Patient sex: M
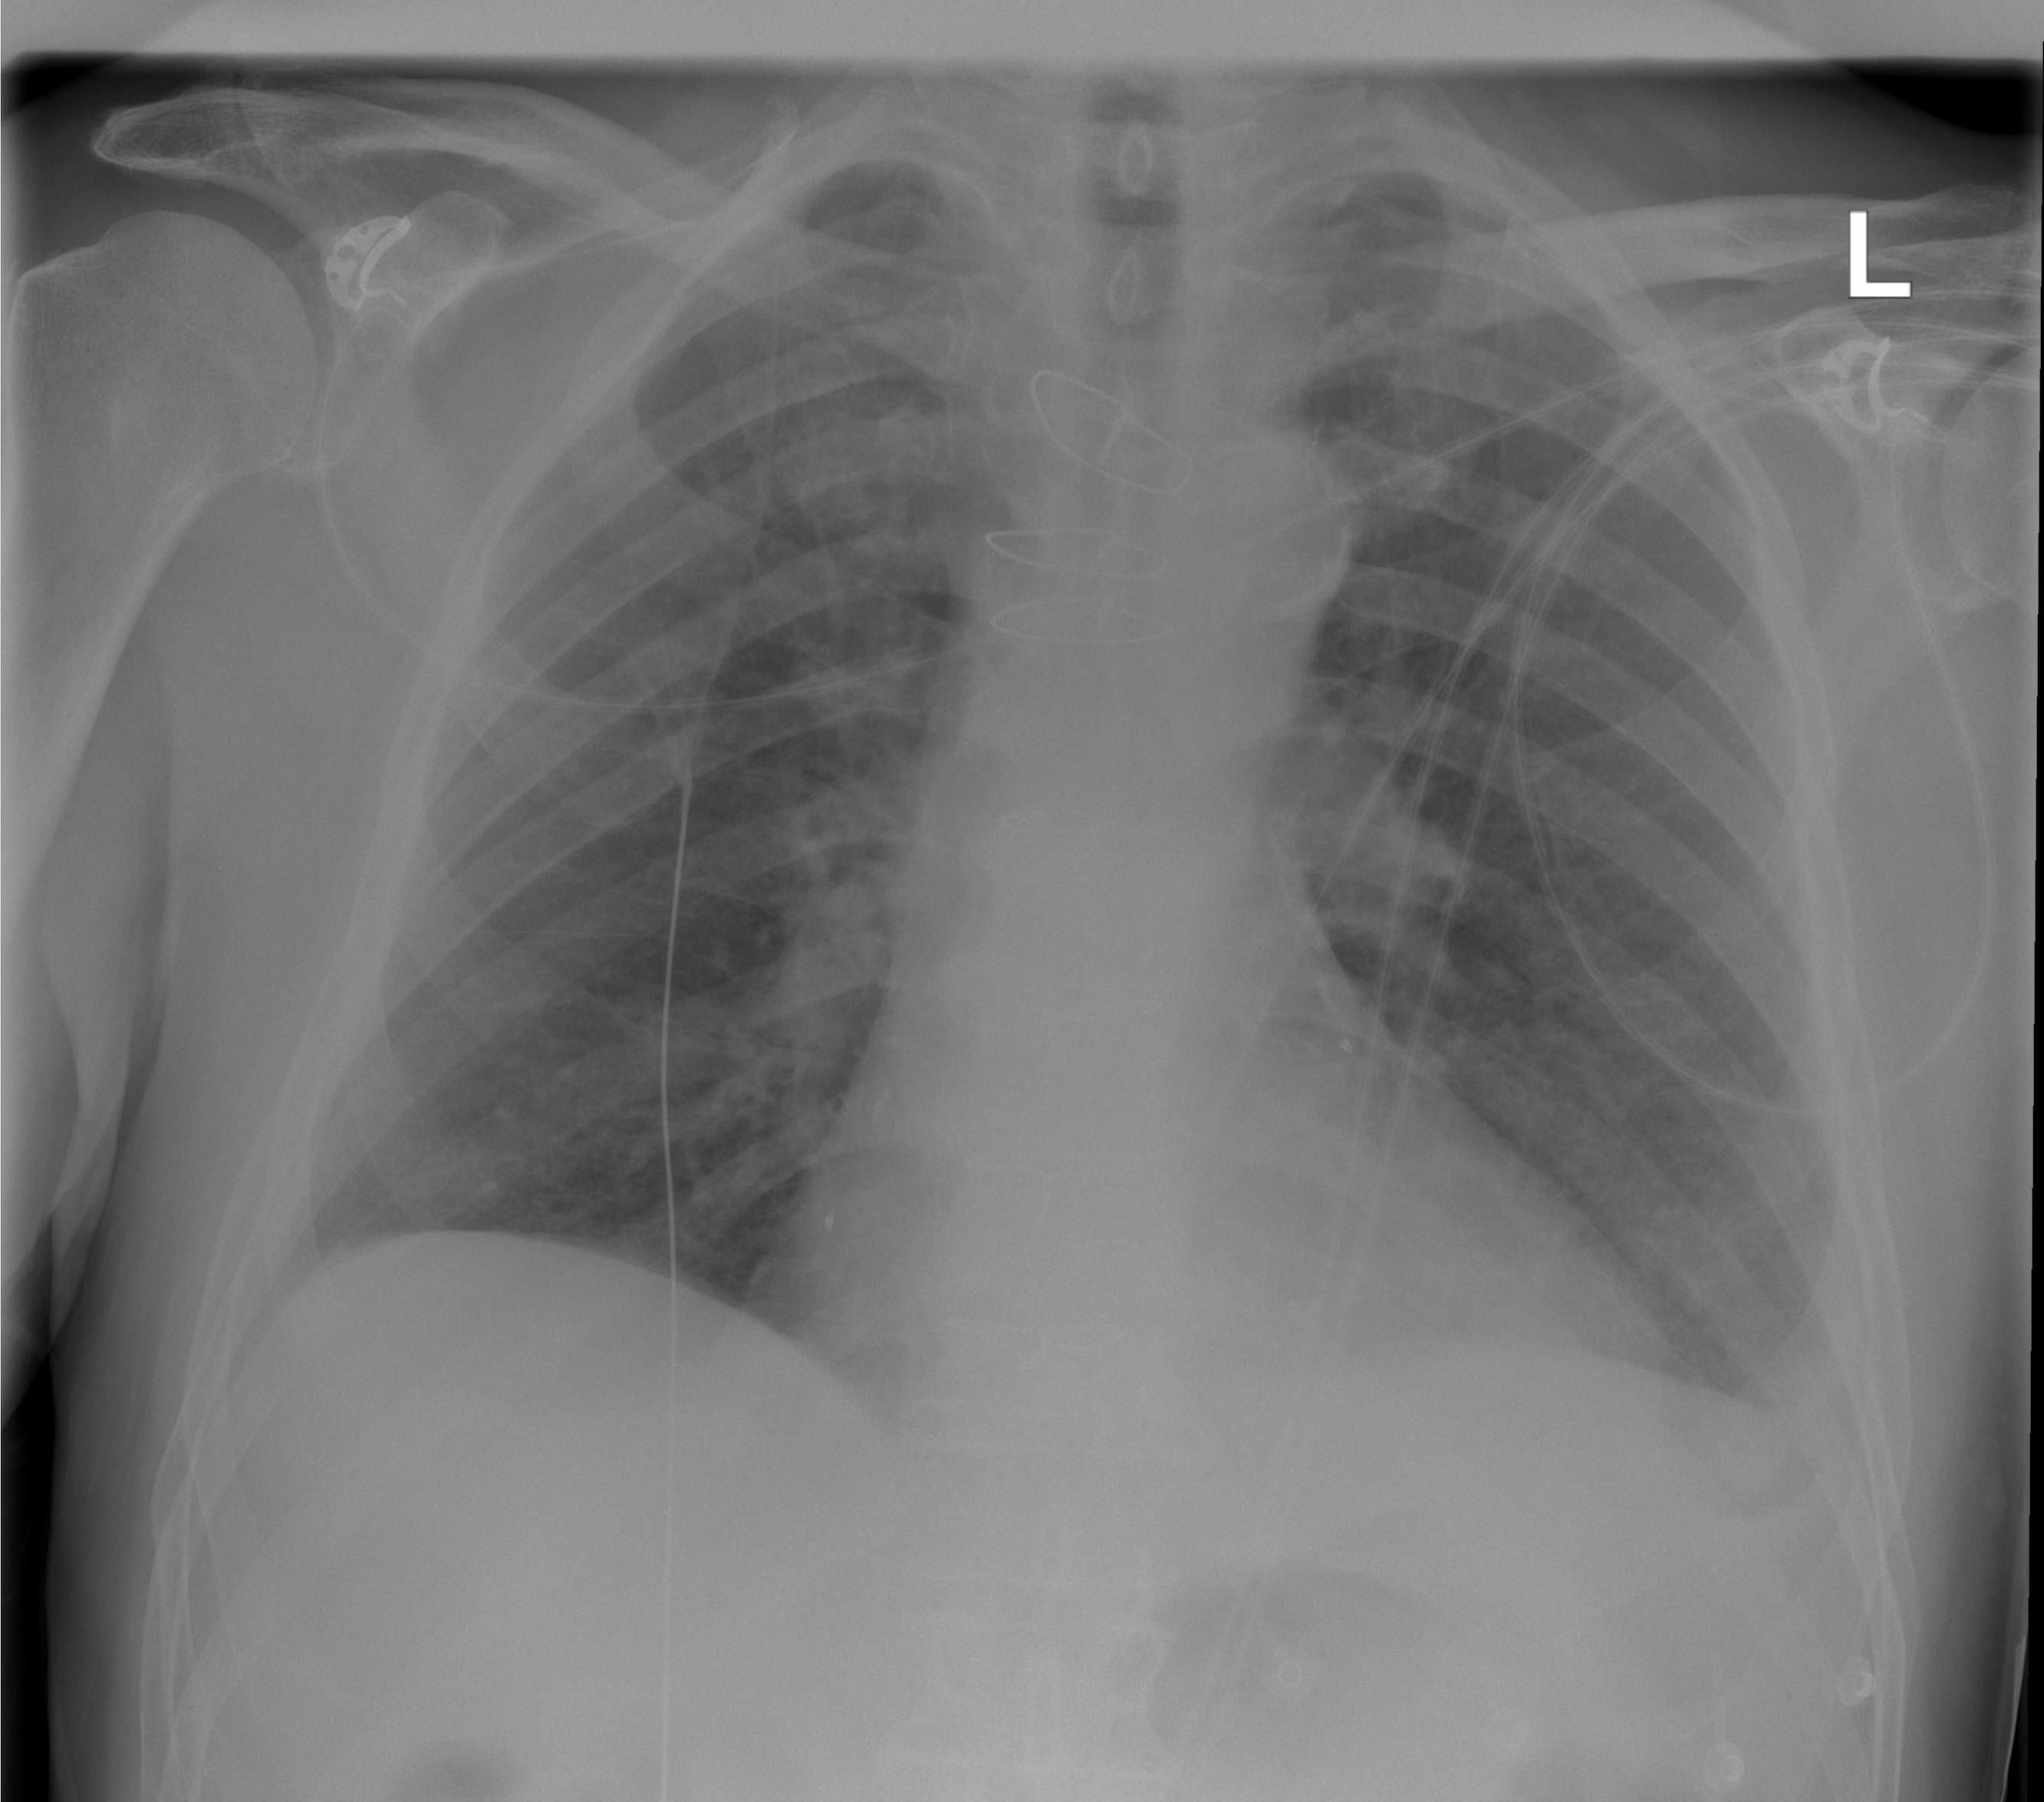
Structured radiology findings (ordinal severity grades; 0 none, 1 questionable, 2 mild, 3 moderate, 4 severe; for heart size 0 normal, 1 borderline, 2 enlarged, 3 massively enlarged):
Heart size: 0
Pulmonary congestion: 0
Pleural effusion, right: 0
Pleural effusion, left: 1
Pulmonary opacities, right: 0
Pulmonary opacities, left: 0
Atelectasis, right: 0
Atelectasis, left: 0